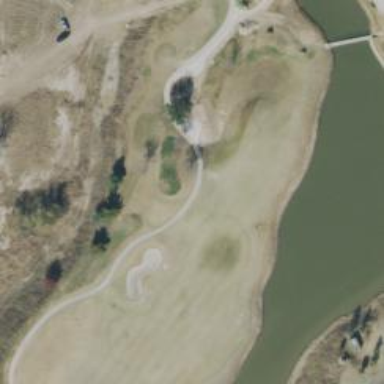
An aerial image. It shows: Golf hole.